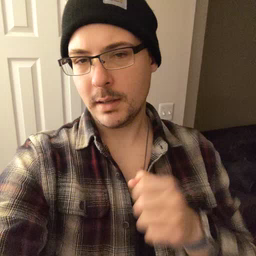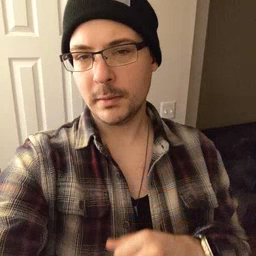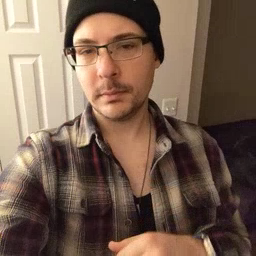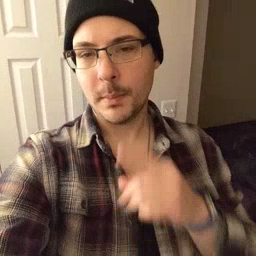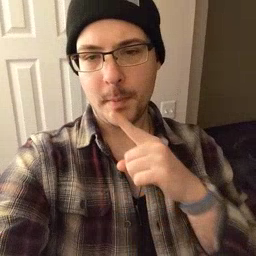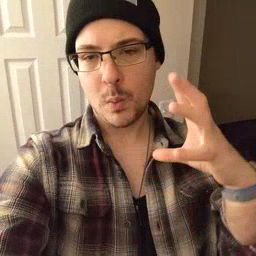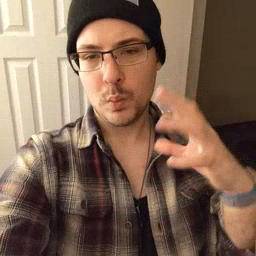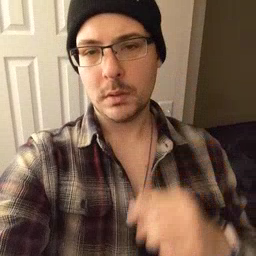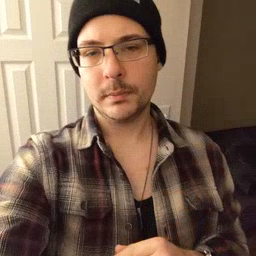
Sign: balloon